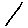
Label: line